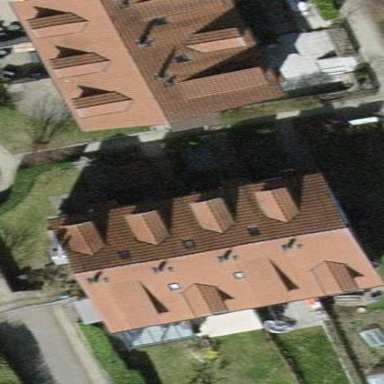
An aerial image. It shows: Terrace building with gabled roof.